Question: I'm trying to post a message with picture (from a public URL, not from my albums) to group's wall:
'''
$response = $facebook->api("/$group_id/feed", "POST", array(
'access_token=' => $access_token,
'message' => 'This is a test message',
'picture' => 'http://d24w6bsrhbeh9d.cloudfront.net/photo/agydwb6_460s.jpg',
)
);
'''
Everything is fine, but I can't see a picture itself:

What am I doing wrong? Thanks in advance!
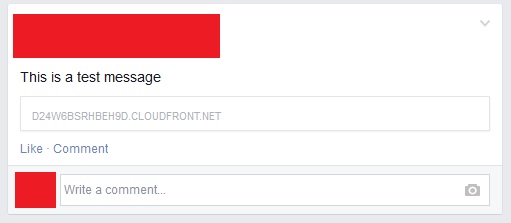
Answer: While posting a 'feed', you must specify a 'link' along with a 'picture' if want to add a picture to the feed; else its not a feed. Logical right?
'''
'access_token=' => $access_token,
'message' => 'This is a test message',
'link' => '{link-to-share}',
'picture' => 'http://d24w6bsrhbeh9d.cloudfront.net/photo/agydwb6_460s.jpg',
'''
If you dont want link, but just a picture, then you should simply upload the picture instead- by using <URL>
:
'''
$response = $facebook->api(
"/$group_id/photos",
"POST",
array (
'url' => '{image-url}',
)
);
'''